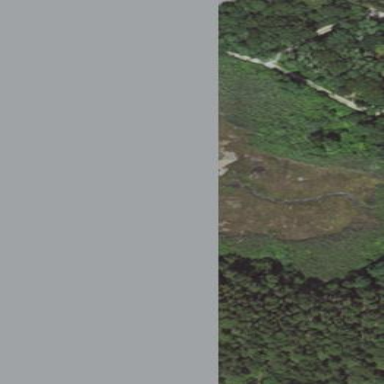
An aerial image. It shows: Beautiful wet meadow natural wetland.